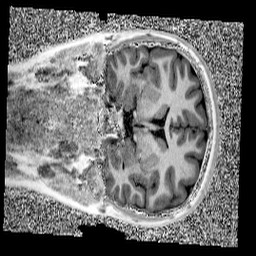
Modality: UNIT1
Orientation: coronal
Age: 12
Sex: female
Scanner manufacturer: siemens
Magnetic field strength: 3 T
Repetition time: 4 s
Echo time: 0.00299 s